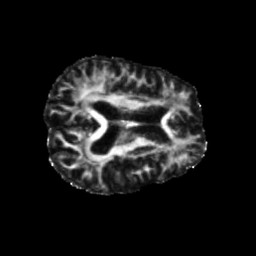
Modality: FA
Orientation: axial
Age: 76
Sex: female
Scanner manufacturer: siemens
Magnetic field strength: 3 T
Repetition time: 5.25 s
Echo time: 0.08 s